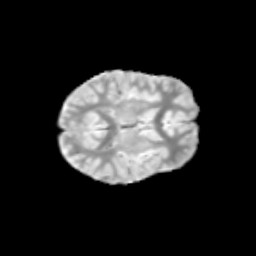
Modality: T2w
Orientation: axial
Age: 11
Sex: female
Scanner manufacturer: siemens
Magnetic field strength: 3 T
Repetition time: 3.8 s
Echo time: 0.07 s